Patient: sex M, age 81
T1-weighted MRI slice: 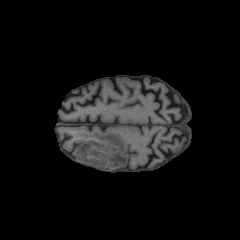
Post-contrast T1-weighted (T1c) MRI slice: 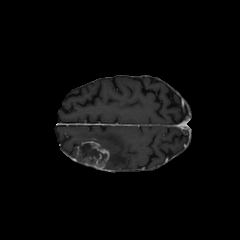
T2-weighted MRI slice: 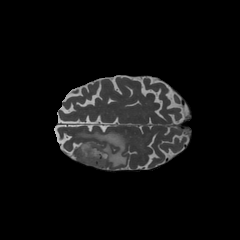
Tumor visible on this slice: yes
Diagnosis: Glioblastoma, IDH-wildtype
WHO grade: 4